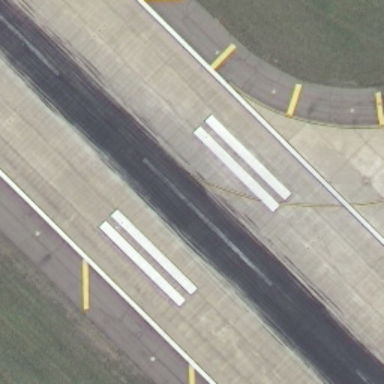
It is a straight runway with some mark lines on it .